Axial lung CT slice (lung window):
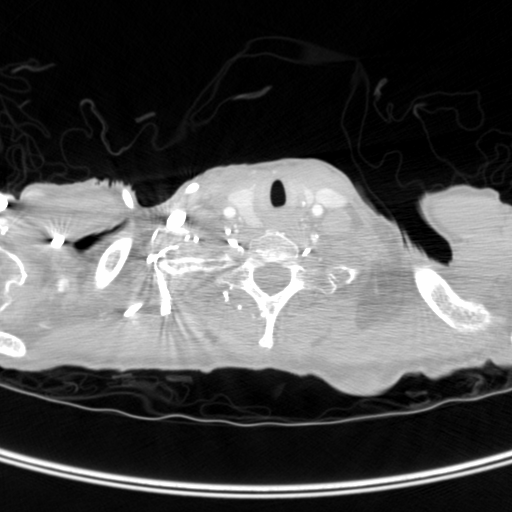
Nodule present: no